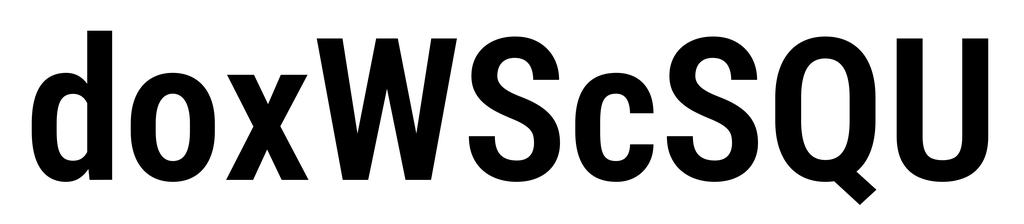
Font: Roboto_Condensed_SemiBold